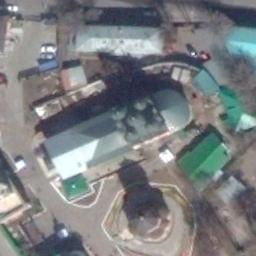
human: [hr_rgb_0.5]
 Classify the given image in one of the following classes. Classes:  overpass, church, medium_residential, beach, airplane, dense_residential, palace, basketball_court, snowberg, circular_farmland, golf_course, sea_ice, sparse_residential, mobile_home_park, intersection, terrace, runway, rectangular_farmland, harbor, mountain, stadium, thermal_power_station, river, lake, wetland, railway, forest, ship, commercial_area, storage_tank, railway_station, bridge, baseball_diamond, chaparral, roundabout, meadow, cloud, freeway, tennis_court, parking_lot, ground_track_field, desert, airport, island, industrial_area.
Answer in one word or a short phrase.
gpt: church